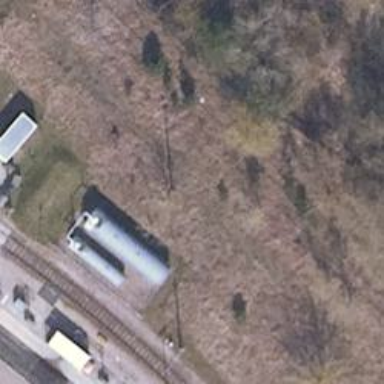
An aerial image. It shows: Railway yard.